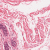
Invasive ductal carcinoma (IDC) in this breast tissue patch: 0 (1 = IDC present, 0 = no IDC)